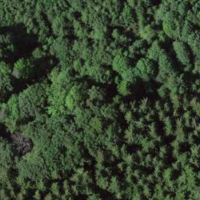
EUNIS habitat code: 43
Species observed at this site:
Phylloscopus collybita
Emberiza citrinella